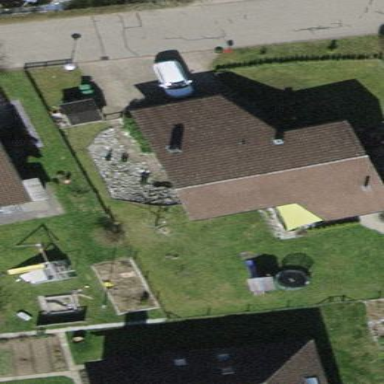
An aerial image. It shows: Detached building.